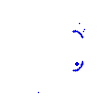
Particle: proton